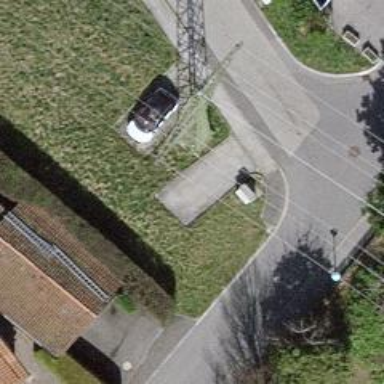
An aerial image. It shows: Lattice structure tower used for power distribution.